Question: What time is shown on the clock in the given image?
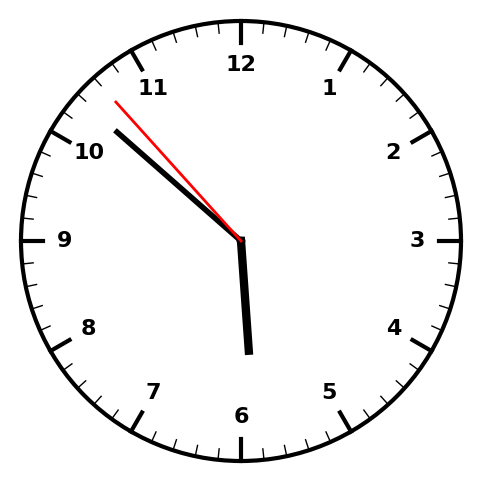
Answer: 05:51:53